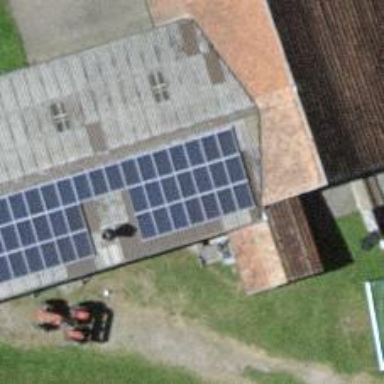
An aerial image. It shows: Solar power generator using photovoltaic panels.